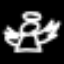
Label: angel